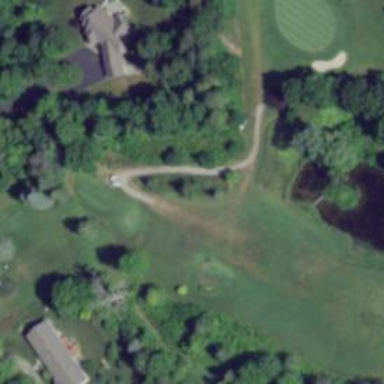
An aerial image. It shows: Path used for both walking and golf.